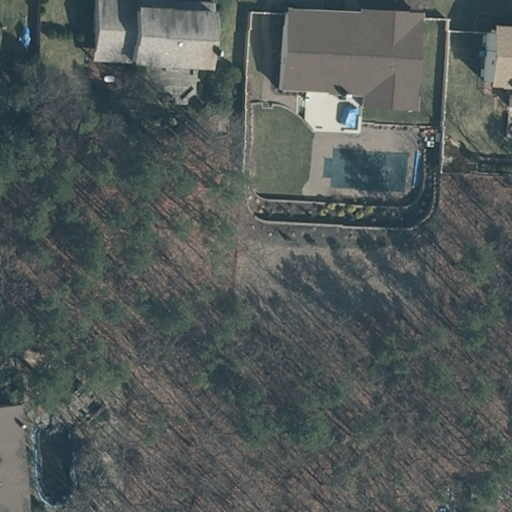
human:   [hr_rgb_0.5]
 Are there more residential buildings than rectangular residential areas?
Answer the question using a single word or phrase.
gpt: yes

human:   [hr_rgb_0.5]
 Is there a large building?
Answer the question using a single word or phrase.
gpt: yes

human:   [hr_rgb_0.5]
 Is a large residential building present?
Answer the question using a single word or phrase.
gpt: yes

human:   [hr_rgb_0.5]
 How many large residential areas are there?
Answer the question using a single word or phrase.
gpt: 1

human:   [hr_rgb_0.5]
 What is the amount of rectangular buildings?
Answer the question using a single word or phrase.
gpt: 4

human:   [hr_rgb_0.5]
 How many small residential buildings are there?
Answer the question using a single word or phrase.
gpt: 3

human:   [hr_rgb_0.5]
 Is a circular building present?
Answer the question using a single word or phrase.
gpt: no

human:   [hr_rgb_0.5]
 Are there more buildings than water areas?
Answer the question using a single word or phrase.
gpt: yes

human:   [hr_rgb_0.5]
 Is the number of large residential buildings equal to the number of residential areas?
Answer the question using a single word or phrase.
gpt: yes

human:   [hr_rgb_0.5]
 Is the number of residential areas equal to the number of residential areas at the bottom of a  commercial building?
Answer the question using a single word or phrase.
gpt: no

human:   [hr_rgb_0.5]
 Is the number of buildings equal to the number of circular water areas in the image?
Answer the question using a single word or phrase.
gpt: no

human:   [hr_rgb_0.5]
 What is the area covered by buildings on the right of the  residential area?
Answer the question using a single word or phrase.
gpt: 1150m2

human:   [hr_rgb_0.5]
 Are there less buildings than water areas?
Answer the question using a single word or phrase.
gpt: no

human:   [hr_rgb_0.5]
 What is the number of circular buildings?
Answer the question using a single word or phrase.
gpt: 0

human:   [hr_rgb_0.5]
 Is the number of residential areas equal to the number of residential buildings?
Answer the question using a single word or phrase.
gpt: no

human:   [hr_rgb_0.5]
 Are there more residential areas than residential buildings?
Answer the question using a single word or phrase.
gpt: no

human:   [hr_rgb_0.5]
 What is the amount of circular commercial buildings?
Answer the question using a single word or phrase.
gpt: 0

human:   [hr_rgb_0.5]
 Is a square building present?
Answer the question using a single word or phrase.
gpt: no

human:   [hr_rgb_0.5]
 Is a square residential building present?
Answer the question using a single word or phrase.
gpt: no

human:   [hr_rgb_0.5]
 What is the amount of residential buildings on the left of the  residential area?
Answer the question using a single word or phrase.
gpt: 0

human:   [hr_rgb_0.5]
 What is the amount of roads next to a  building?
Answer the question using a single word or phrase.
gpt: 0

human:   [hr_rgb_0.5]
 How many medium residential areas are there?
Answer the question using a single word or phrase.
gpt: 0

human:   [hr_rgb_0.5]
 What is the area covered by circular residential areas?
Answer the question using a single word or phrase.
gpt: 0m2

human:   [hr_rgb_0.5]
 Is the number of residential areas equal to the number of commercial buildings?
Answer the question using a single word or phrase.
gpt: no

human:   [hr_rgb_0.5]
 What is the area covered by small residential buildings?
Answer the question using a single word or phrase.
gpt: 241m2

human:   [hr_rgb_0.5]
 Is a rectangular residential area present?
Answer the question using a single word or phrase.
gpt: yes

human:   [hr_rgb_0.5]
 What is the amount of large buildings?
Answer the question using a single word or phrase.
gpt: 1

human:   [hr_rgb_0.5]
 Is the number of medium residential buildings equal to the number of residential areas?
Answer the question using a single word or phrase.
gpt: yes

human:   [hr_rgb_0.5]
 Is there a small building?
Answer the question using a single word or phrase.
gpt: yes

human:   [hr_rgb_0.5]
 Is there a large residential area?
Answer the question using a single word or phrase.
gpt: yes

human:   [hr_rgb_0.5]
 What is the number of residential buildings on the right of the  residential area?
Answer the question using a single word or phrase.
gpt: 5

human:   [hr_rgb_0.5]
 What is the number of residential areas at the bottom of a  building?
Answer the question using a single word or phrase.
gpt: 0

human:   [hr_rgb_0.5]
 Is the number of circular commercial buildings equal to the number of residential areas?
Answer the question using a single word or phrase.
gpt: no

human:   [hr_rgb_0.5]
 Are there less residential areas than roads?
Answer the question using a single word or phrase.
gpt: no

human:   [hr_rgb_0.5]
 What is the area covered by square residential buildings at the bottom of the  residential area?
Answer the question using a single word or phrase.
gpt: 0m2

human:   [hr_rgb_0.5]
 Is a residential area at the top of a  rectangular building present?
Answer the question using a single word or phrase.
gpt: yes